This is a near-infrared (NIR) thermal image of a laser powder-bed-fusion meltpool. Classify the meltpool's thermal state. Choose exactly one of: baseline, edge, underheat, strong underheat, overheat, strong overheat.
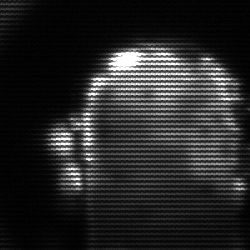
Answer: baseline